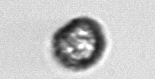
Label: Dinophyceae